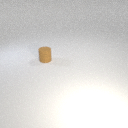
small brown rubber cylinder